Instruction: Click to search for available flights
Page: home
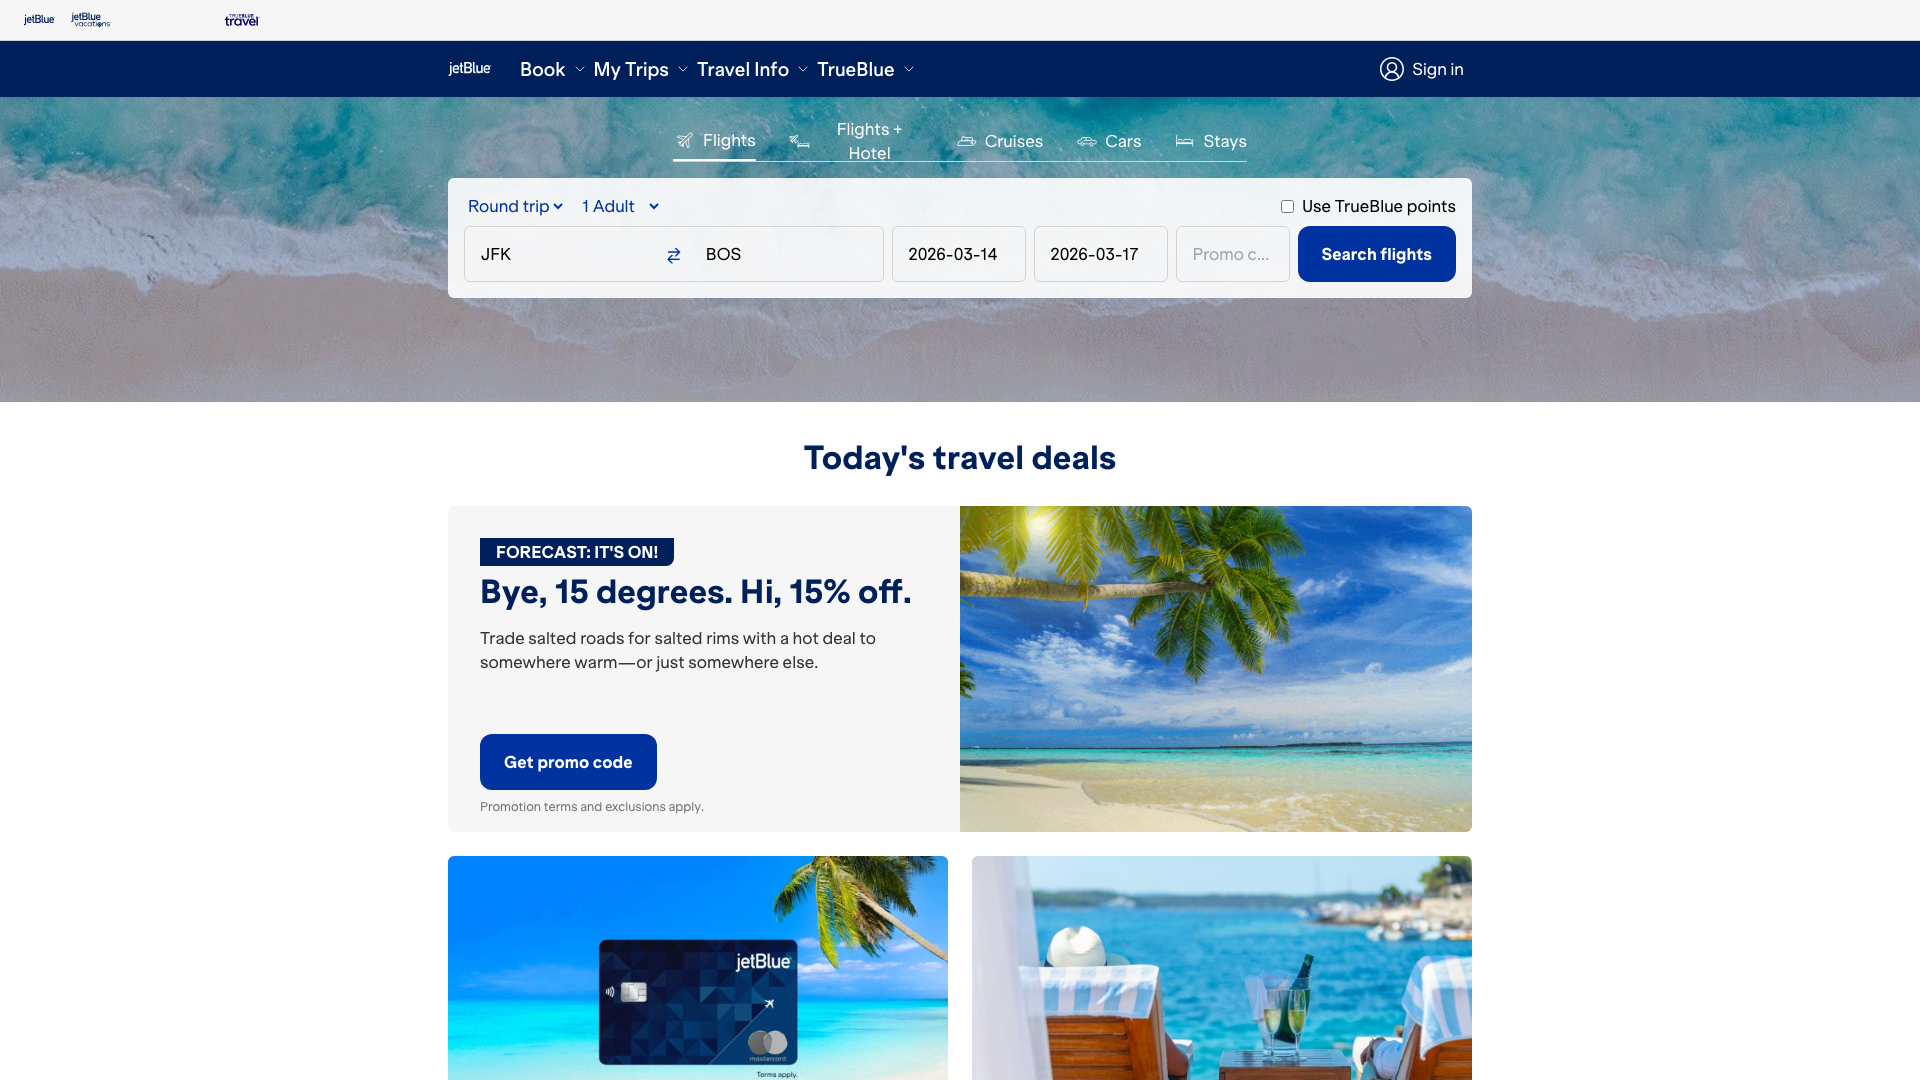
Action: click